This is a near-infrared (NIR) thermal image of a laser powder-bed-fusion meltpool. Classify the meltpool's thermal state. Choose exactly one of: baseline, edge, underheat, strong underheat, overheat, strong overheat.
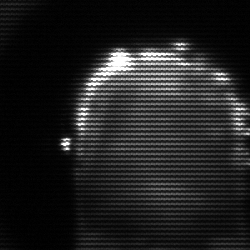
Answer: baseline